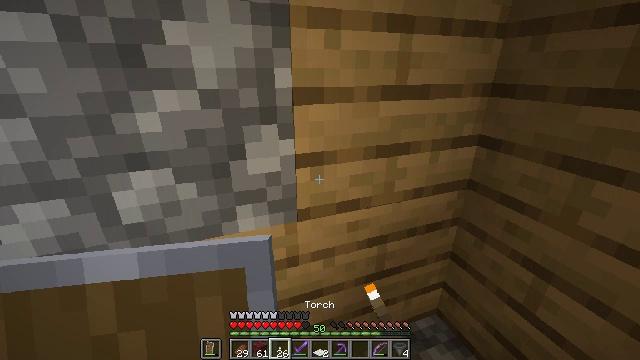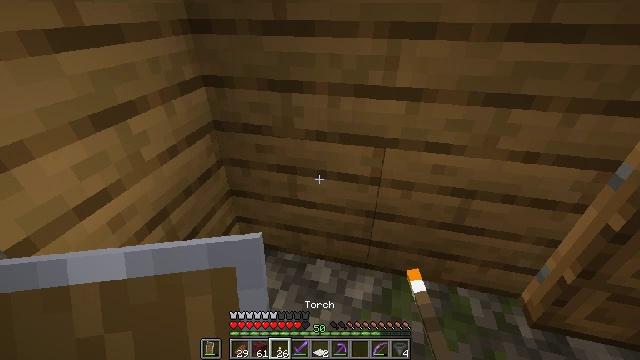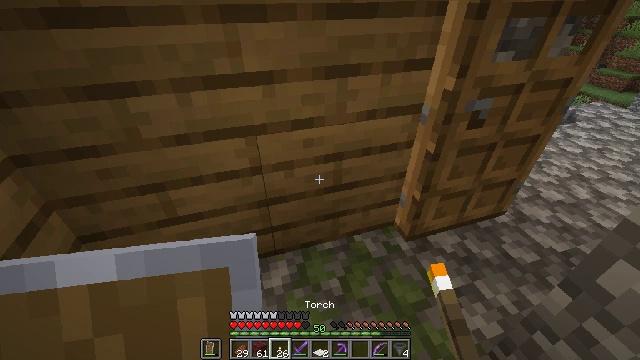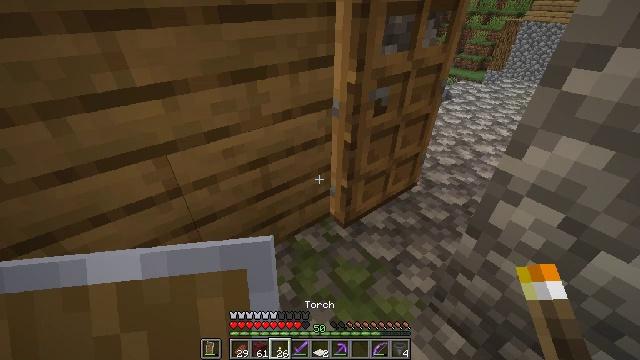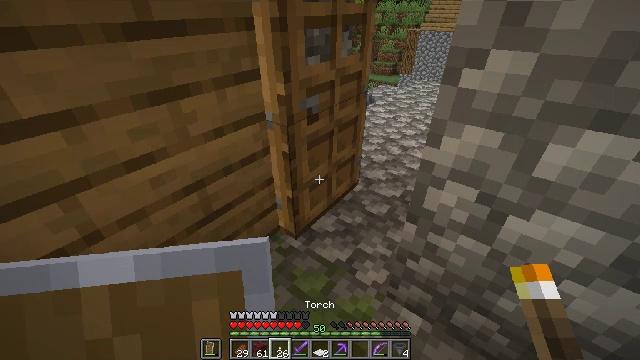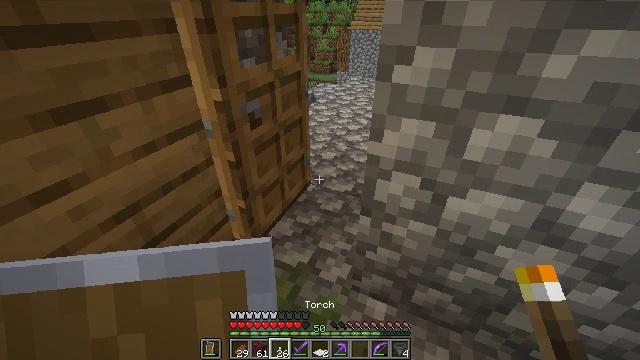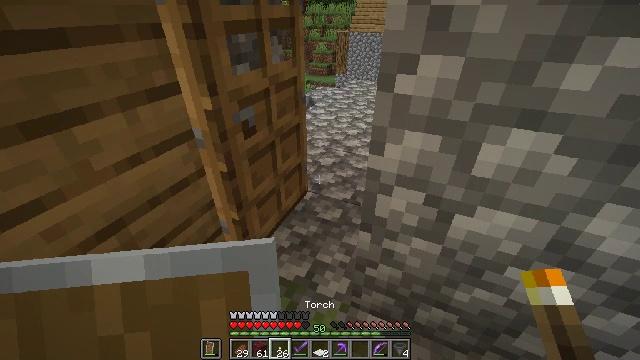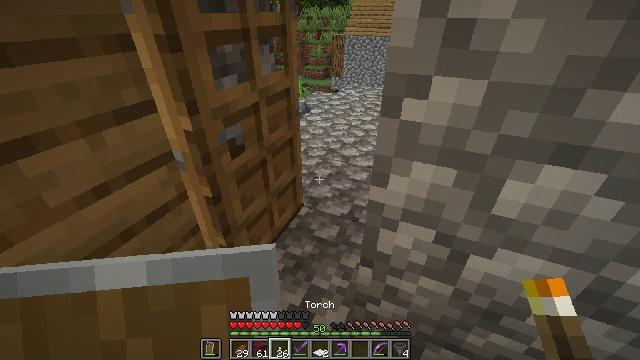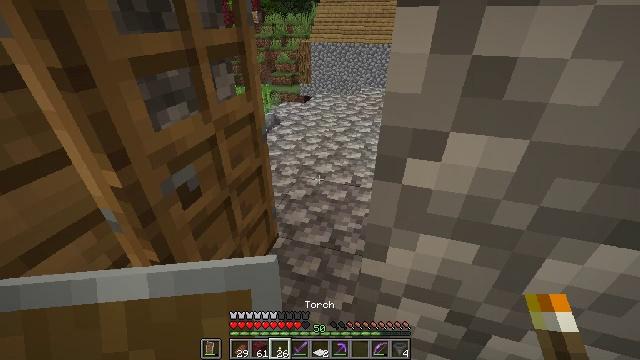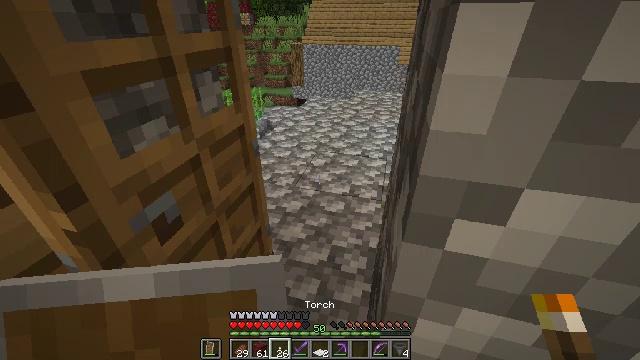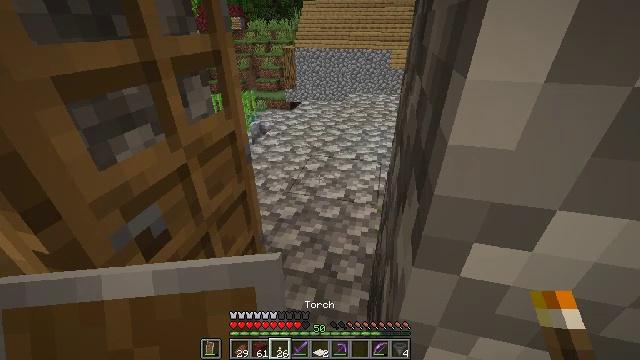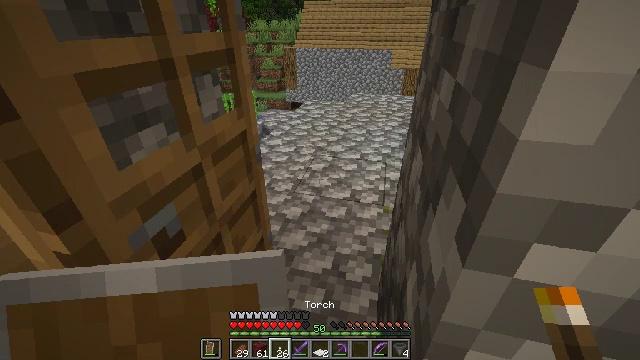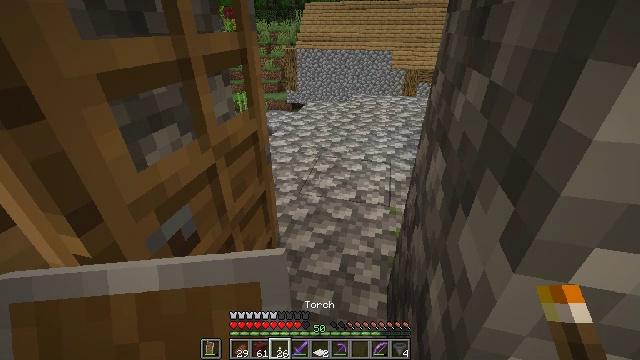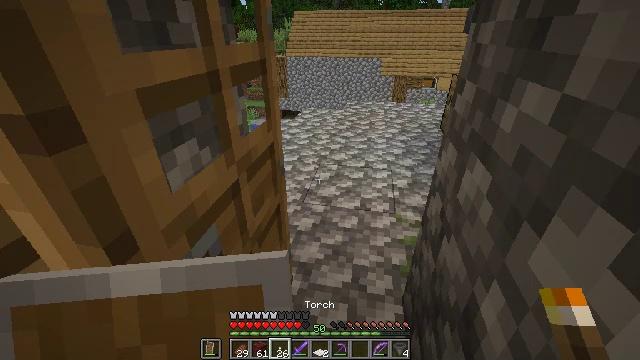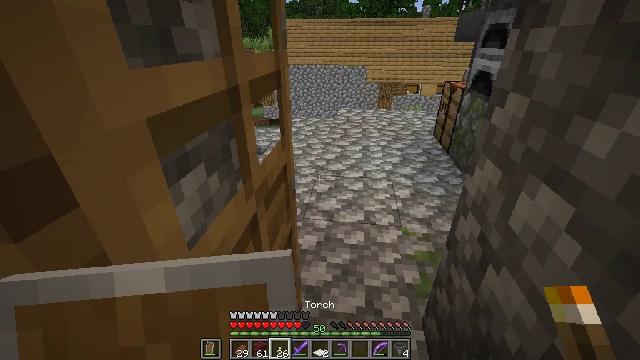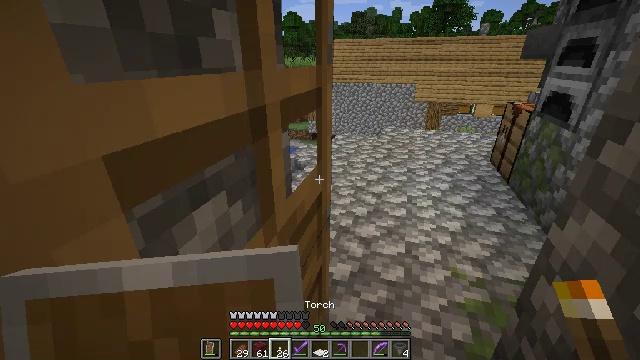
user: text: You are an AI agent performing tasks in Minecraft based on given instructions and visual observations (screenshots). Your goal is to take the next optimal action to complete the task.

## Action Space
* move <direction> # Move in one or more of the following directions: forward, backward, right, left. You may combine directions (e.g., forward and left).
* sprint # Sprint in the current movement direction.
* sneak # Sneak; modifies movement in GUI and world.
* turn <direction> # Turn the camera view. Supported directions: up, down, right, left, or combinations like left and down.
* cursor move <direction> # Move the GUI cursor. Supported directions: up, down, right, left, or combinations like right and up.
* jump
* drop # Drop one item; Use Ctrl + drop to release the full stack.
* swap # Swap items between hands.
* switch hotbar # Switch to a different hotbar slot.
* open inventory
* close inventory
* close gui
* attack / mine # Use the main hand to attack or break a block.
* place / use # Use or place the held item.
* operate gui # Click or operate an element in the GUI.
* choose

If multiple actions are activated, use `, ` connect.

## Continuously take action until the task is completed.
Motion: motion action
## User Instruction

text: Left-click on the lever to pick it up.
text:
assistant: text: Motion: turn right and down
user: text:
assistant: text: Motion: turn right and down
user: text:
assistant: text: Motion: turn right
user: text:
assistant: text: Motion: turn right and up
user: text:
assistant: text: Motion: move forward, turn right
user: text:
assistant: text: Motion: move forward
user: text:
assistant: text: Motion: move forward
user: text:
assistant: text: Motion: move forward, turn right and up
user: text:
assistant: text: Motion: move forward, turn right
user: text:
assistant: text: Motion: move forward, turn right
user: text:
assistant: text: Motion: move forward
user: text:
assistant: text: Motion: move forward and move left
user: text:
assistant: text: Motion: move forward and move left, turn right and up
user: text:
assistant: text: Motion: move forward, turn right and up
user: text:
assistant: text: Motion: move forward, turn left and up
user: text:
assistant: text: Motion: move forward, turn left and up
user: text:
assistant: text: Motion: move forward
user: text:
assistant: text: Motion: move forward
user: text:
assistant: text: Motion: move forward
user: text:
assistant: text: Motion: move forward
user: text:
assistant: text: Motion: move forward
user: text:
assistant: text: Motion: move forward
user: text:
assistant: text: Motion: move forward
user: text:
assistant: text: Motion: move forward, turn right, open inventory
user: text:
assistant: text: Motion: open inventory
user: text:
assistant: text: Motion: no_op
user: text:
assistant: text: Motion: turn right
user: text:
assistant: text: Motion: turn right and up
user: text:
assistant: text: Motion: turn right and up
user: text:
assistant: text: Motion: no_op